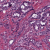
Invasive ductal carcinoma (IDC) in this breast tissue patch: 1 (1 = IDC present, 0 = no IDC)